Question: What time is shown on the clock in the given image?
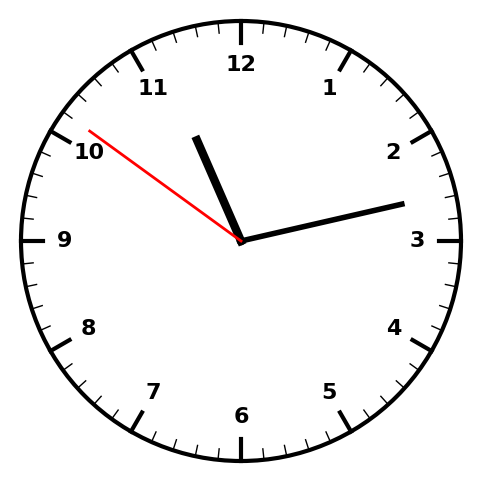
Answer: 11:12:51